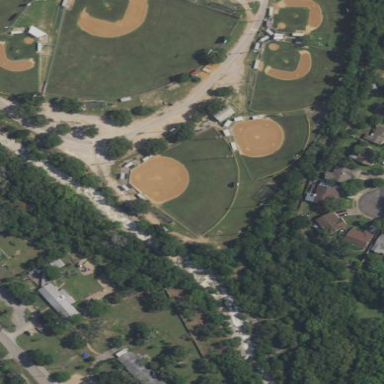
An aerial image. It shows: Softball pitch for leisure land activities.